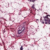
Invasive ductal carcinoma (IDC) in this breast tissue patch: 0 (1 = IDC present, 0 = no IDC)